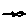
Label: fish